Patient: sex M, age 66
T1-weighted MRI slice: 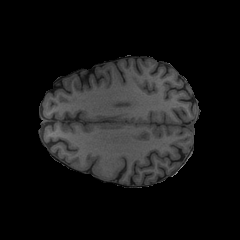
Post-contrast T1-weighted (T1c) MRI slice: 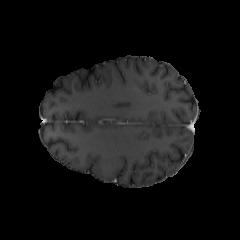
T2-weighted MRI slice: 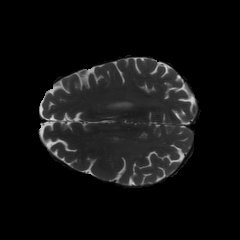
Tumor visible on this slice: no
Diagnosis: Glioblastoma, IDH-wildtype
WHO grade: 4